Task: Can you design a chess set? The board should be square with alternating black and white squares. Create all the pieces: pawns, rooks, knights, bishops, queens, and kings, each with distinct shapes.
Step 3133:
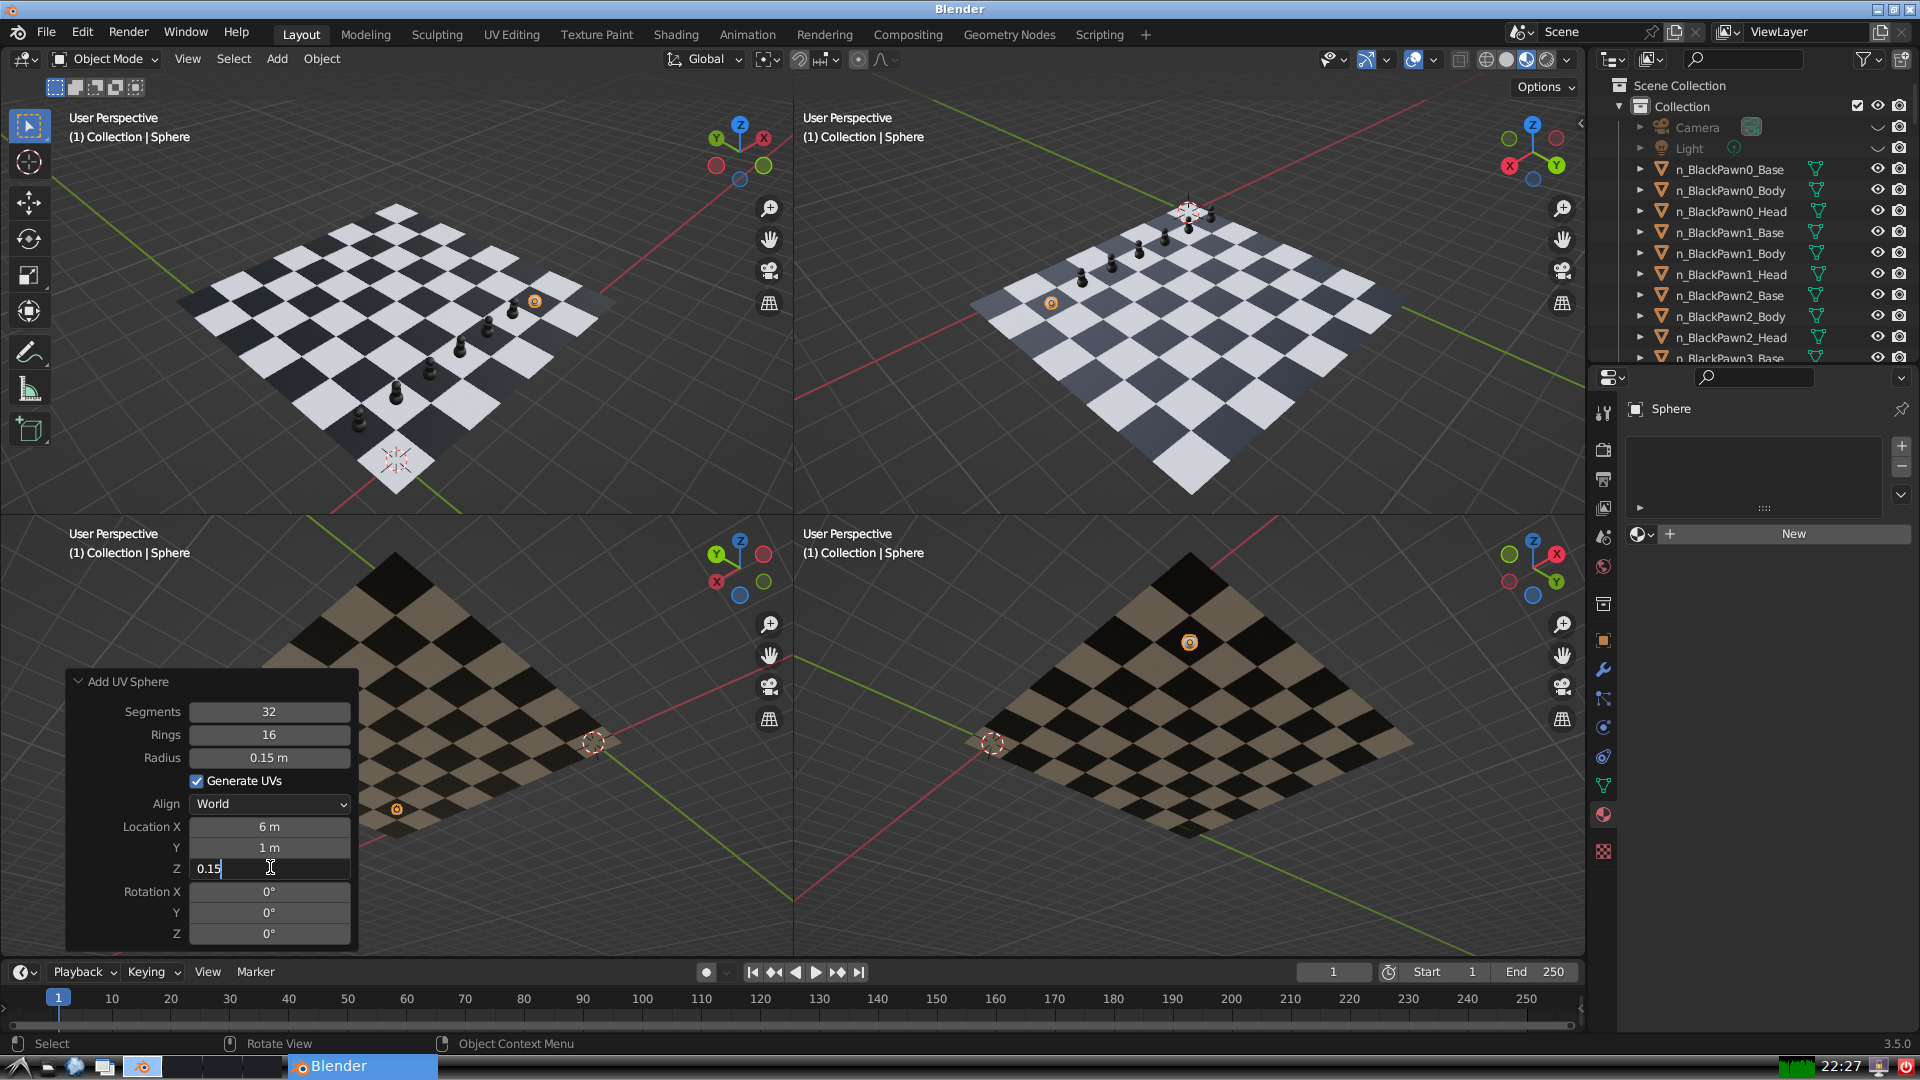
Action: {"key_press": ['Return']}